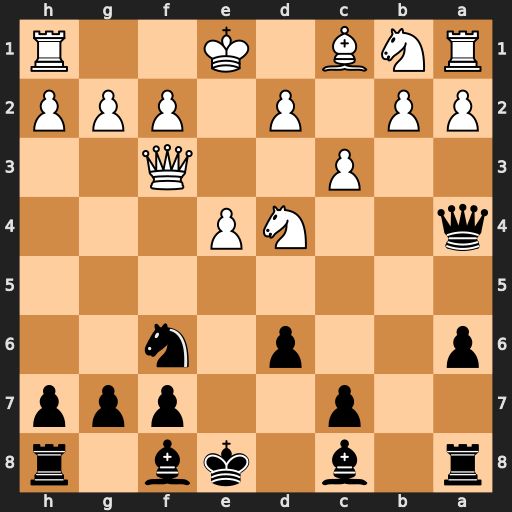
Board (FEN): r1b1kb1r/2p2ppp/p2p1n2/8/q2NP3/2P2Q2/PP1P1PPP/RNB1K2R
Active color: b
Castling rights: KQkq
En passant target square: -
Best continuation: Bg4 b3 Bxf3